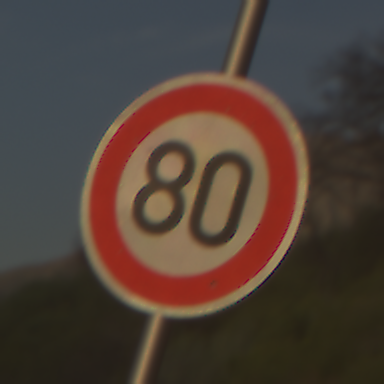
Verkehrszeichen: Geschwindigkeit80
Umgebung: Outdoor, Nature
Tageszeit: SunriseSunset
Wetter: PartlyCloudy
Licht: Natural
Jahreszeit: NotSpecified
Kontrast: MediumContrast